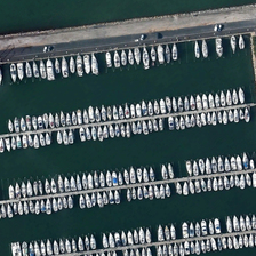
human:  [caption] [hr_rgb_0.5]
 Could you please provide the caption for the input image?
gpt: Some trees have been planted along the harbor.

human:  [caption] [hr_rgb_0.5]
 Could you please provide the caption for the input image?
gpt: Near the harbor was full of white ships.

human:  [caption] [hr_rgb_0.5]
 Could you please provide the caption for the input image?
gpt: Several trees were planted along the coast of the harbor.

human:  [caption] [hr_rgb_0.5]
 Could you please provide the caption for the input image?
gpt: The harbor is full of white ships.

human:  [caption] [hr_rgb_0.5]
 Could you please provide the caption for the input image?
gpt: near the harbor was full of white ships.